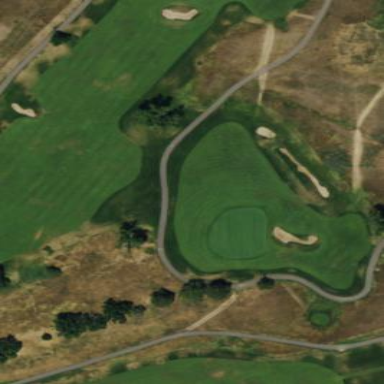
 specifically mown fairway on golf course."